Question: The objective here is to find customers whose purchasing habit changes over time in terms of change of percentage of certain order category in total num of order categories in corresponding year (especially decreasing trend). I have worked out the a table containing columns like
'''
CUSTOMERNAME, ORDERCATEGORY, 2014PERCENT, 2015PERCENT, 2016PERCENT
'''
However, since in each year there are some customers who haven't buy anything, there are some NULL value in the table. So I was wondering in this case (every individual shows different order pattern), how could I find a way to calculate something like differences of percentage in different years? Or is there any other way for me to tackle it?

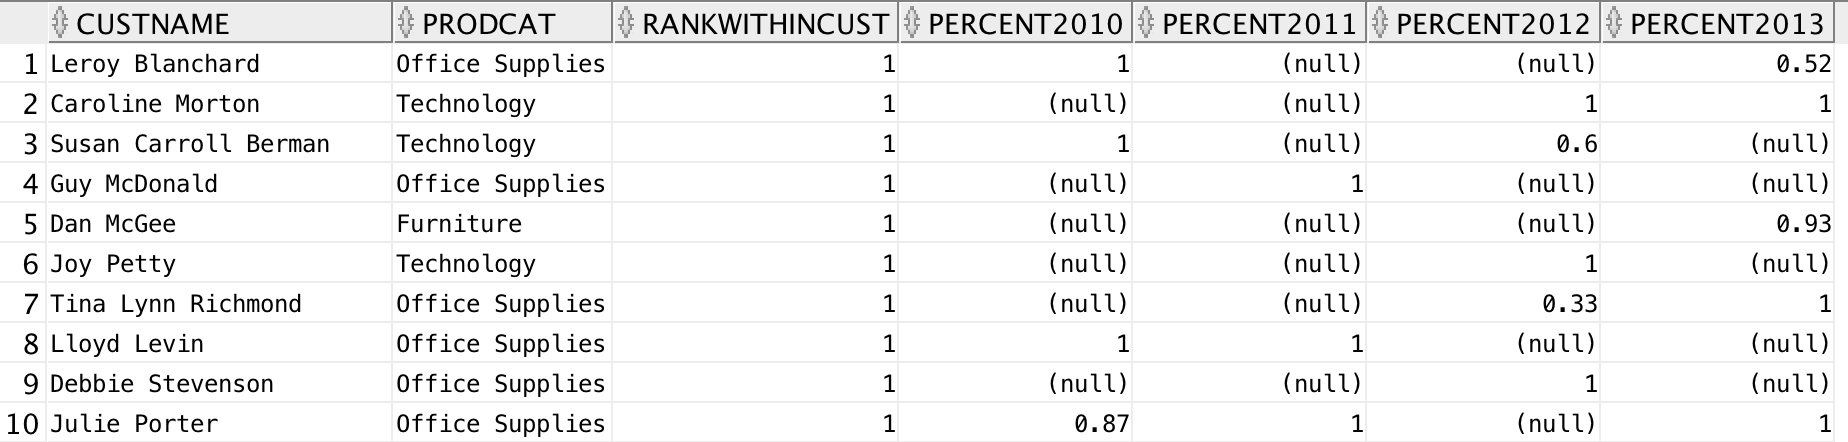
Answer: You can use the 'COALESCE()' function to turn the 'NULL' values to '0':
'''
SELECT CUSTOMERNAME, ORDERCATEGORY,
COALESCE(2014PERCENT, 0) as 2014PERCENT,
COALESCE(2015PERCENT, 0) as 2015PERCENT,
COALESCE(2016PERCENT, 0) as 2016PERCENT
FROM t;
'''
For most analytical purposes, zeroes are more appropriate than 'NULL's in summary data.